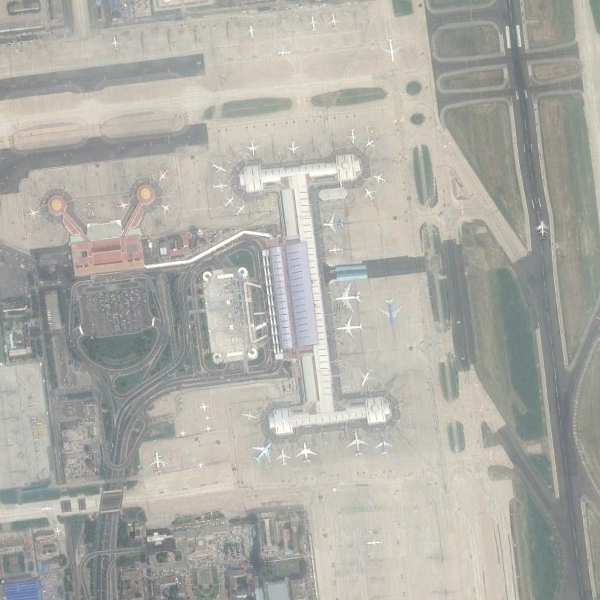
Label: Airport